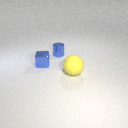
small blue metal cube behind large yellow rubber sphere